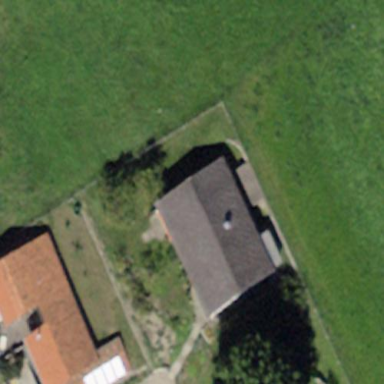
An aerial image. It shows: Detached building.